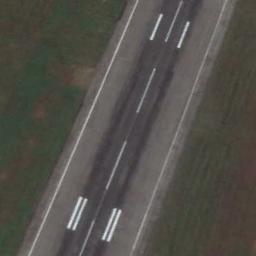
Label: runway